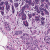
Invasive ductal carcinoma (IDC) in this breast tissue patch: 0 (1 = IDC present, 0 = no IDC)